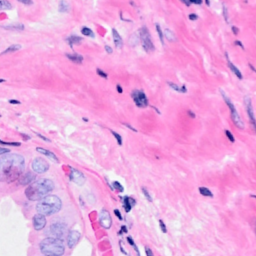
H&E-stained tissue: Breast